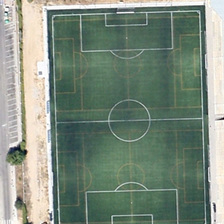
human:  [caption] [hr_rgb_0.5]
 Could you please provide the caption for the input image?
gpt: a football field is near a parking lot .

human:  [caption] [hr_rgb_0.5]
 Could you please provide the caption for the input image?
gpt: a football field is near a parking lot .

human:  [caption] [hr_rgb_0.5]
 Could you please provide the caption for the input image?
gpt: a football field is near a parking lot .

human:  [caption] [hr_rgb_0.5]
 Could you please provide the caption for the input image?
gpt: a football field is near a parking lot .

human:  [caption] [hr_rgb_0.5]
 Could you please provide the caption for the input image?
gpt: a football field is near a parking lot .